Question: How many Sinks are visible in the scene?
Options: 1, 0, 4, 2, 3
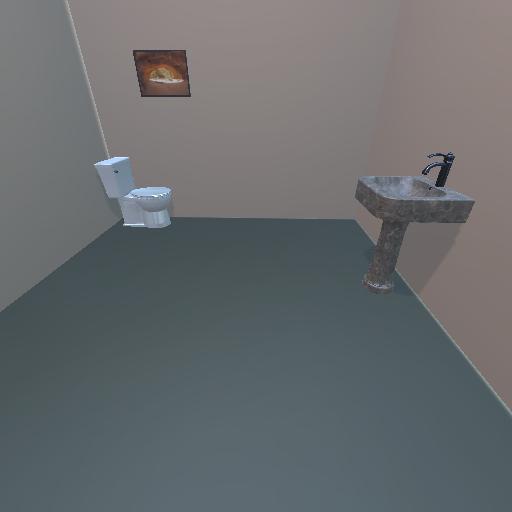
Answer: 1